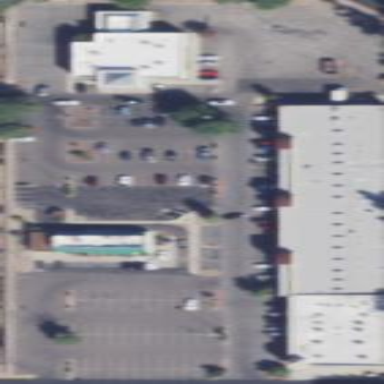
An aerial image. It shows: Parking area with surface.